Milling tool wear sample.
Tool blade image: 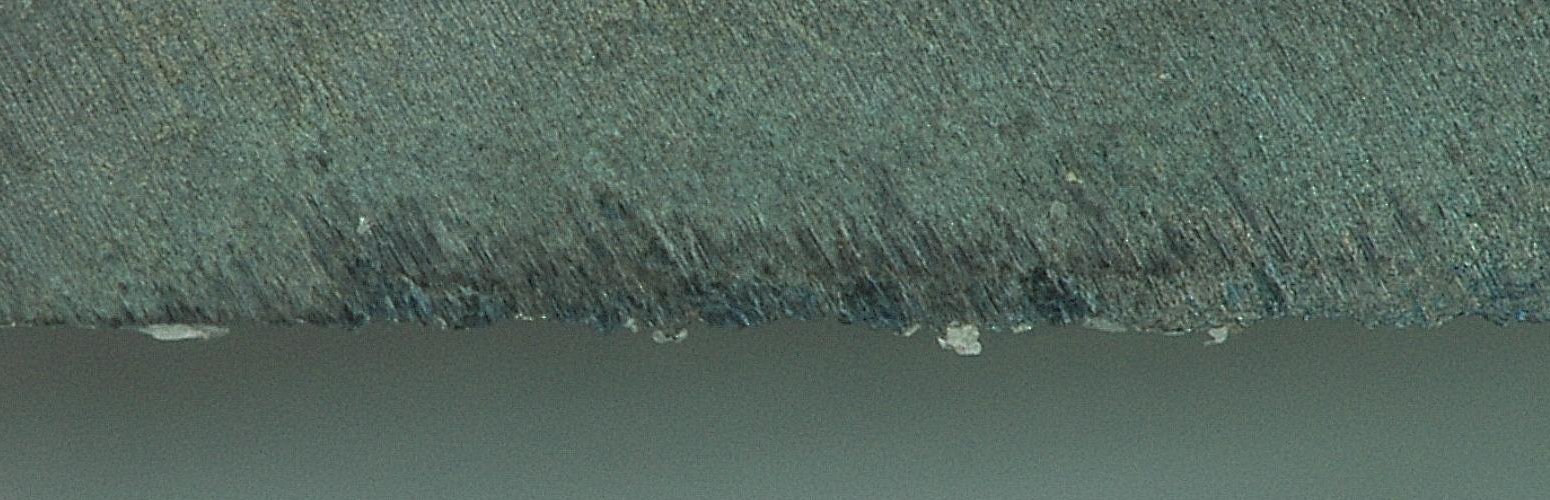
Chip image: 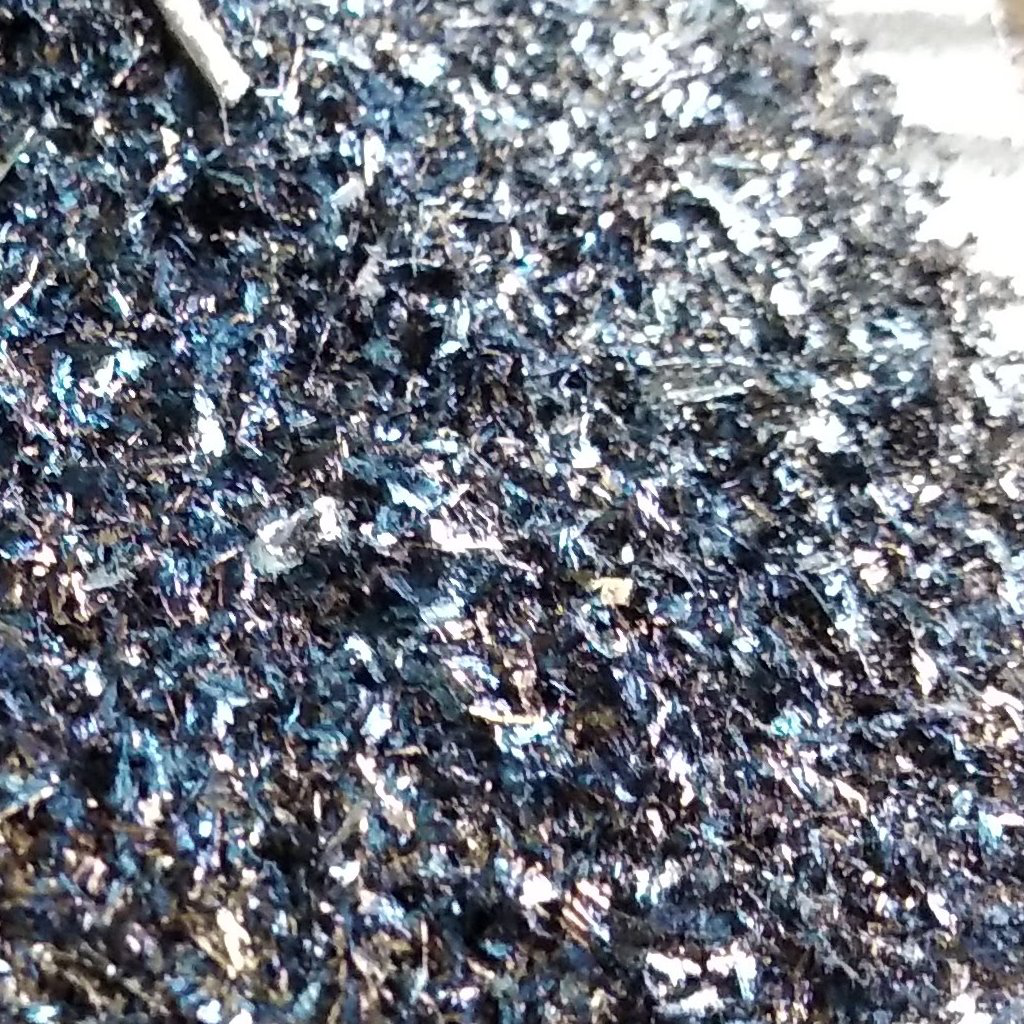
Workpiece image: 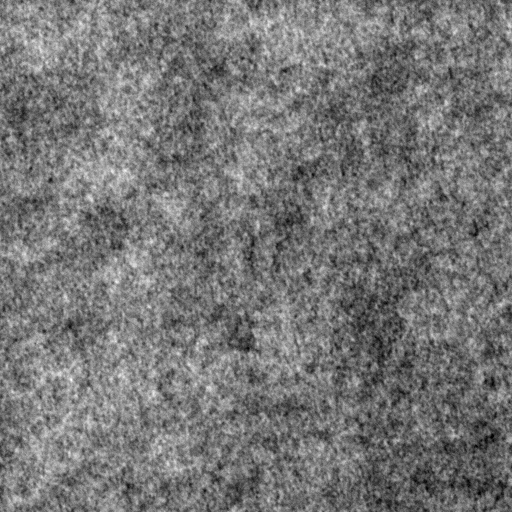
Tool wear state: dulled
Gaps: 16.56
Flank wear: 142.44
Overhang: 48.56
Force-signal Mel-spectrograms (X, Y, Z axes): 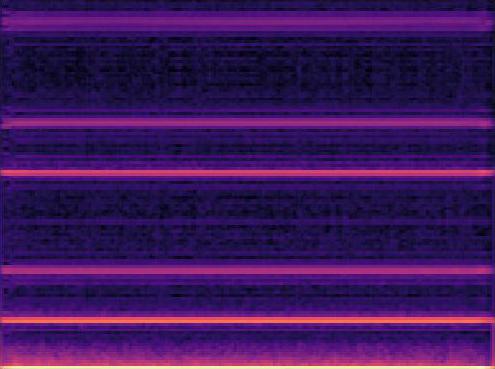 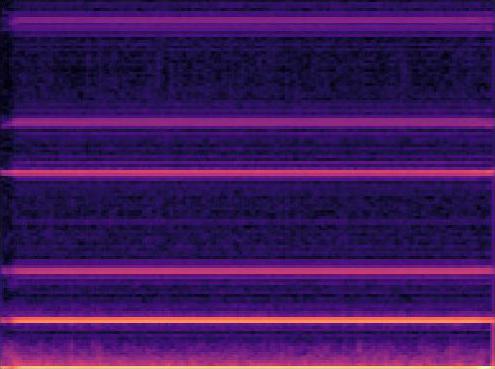 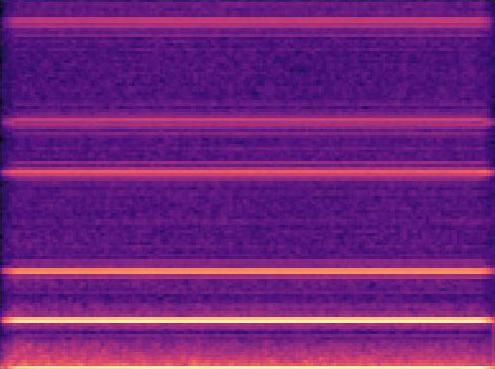
Force-signal scalograms (X, Y, Z axes): 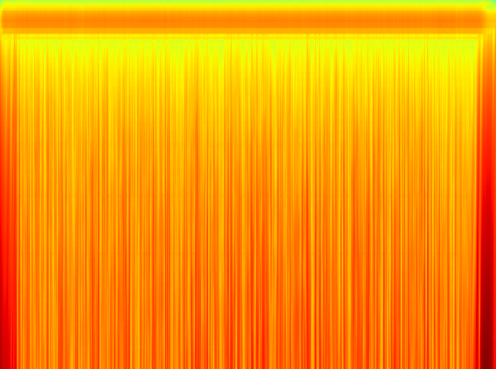 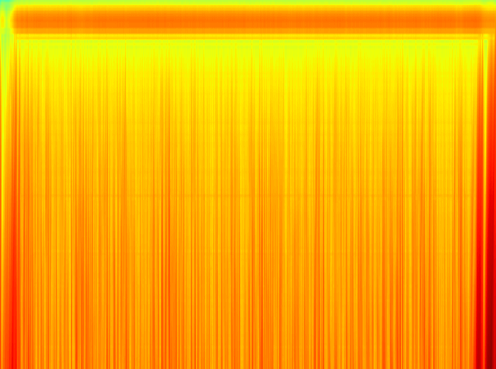 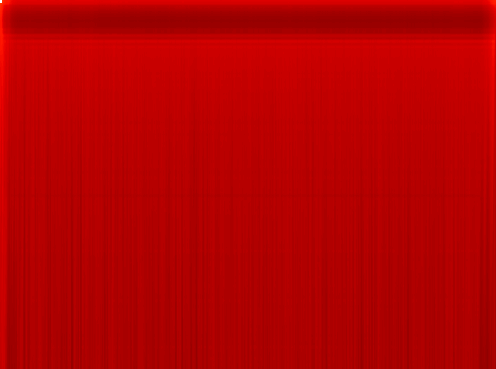
Force phase: accelerated_severe_wear